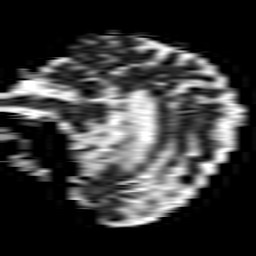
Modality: ADC
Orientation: sagittal
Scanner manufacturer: philips
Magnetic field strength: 1.5 T
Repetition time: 3.393 s
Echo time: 0.06922 s